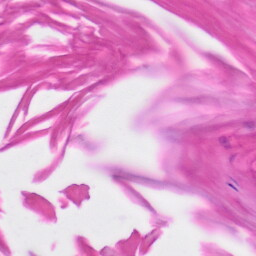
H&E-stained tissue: Skin